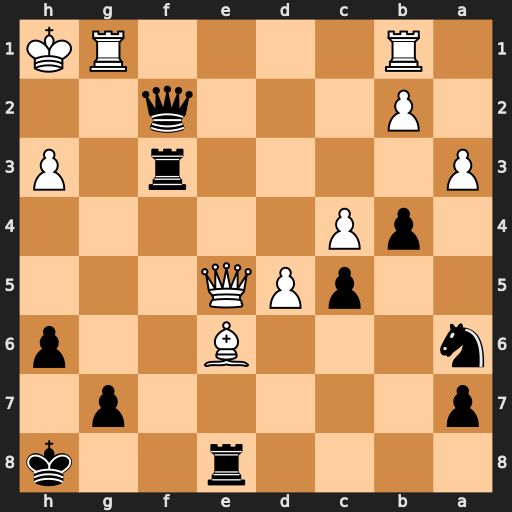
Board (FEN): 4r2k/p5p1/n3B2p/2pPQ3/1pP5/P4r1P/1P3q2/1R4RK
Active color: b
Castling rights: -
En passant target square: -
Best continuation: Rxh3+ Bxh3 Rxe5